Question: I have this weird error in a .jsp page in eclipse:
'''
javax.servlet.jsp.PageContext cannot be resolved to a type
'''
My project is a imported into into with and plugins installed.
Is this a bug of the m2e plugins ? If yes, what's a possible workaround to get rid of this error (and the red mark in the workspace explorer) ?
Otherwise, do I need to "tell" to maven that my project contains jsp pages ? And hopefully, the m2e plugin will add the right library to the classpath. If yes, how ?

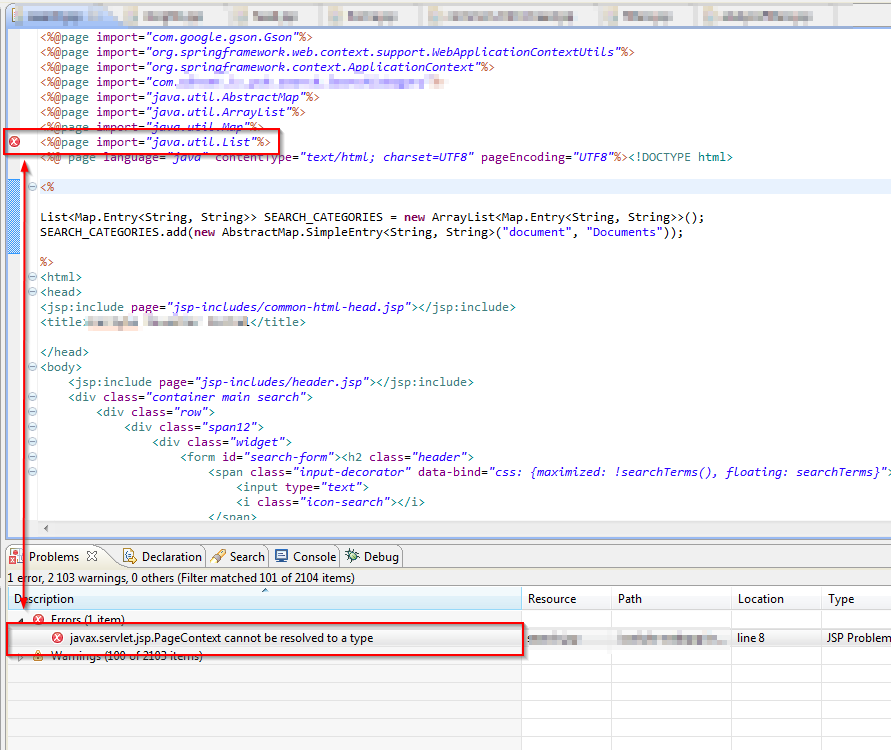
Answer: After upgrading to Kepler and updating all plugins, the issue disapeared. It was probably a bug.